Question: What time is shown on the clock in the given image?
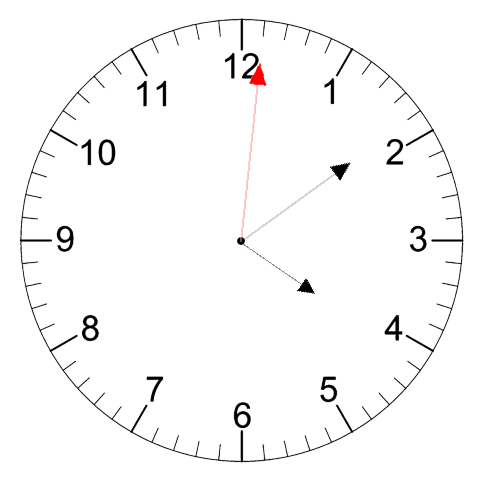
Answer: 04:09:01